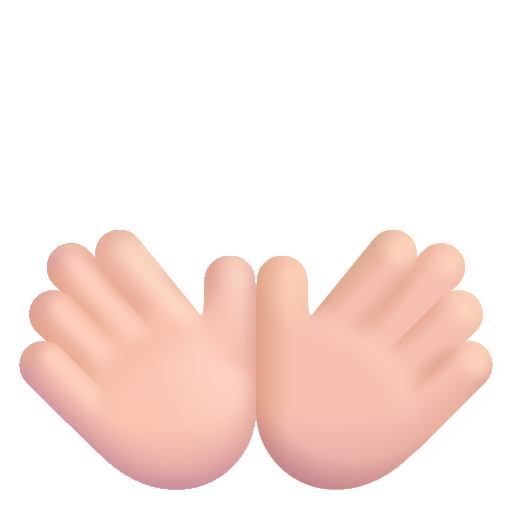
open hands color light